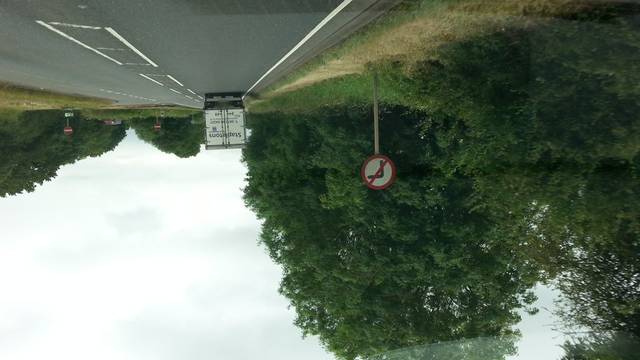
Region: United Kingdom
Coordinates: 52.322, -0.7964